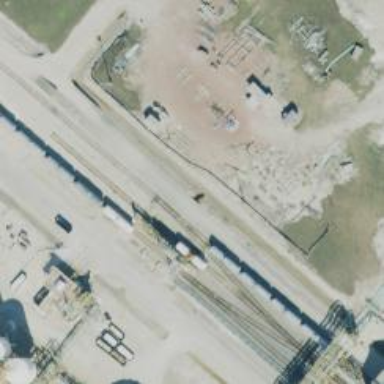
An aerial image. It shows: Railway yard used for servicing trains.